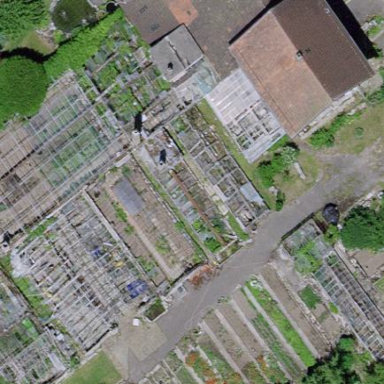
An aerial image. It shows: Greenhouse.